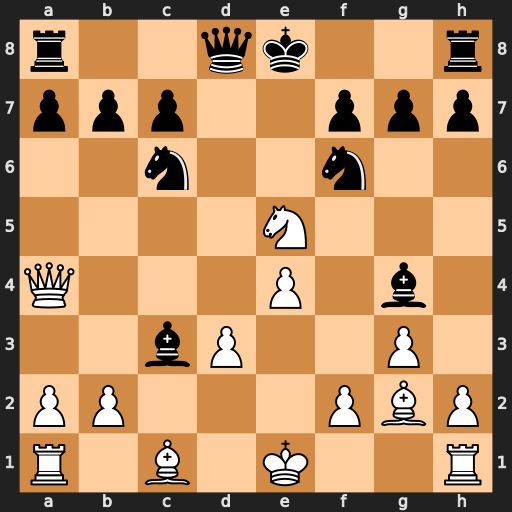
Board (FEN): r2qk2r/ppp2ppp/2n2n2/4N3/Q3P1b1/2bP2P1/PP3PBP/R1B1K2R
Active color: w
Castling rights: KQkq
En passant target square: -
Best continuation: bxc3 O-O Nxg4